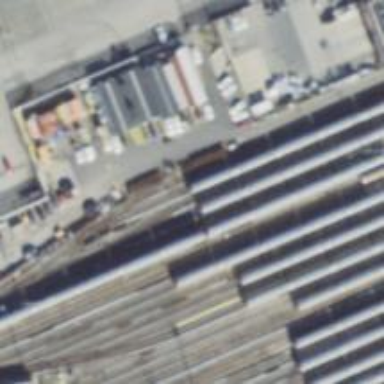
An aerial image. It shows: Electrified rail passing through service yard.